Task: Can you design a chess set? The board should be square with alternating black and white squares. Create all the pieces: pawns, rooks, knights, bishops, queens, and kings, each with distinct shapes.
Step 3981:
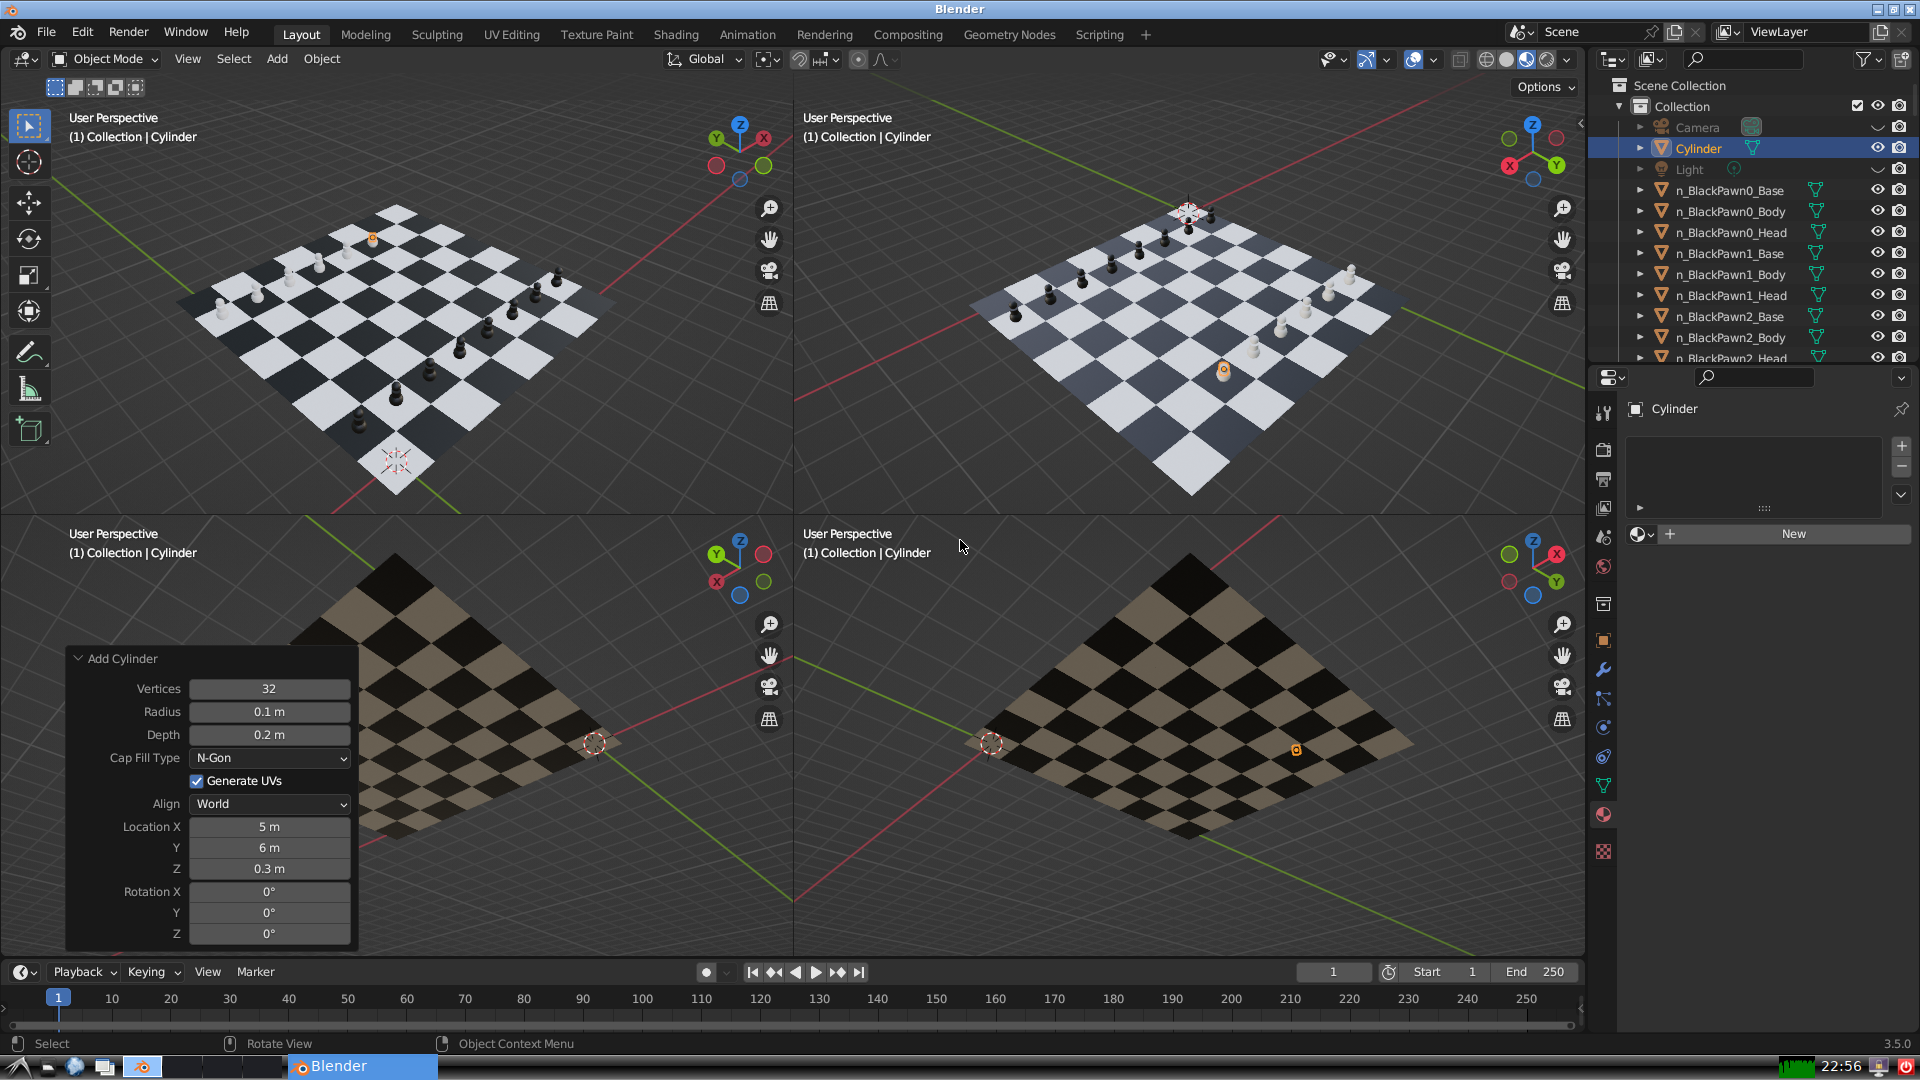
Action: {"key_press": ['Ctrl, Home']}